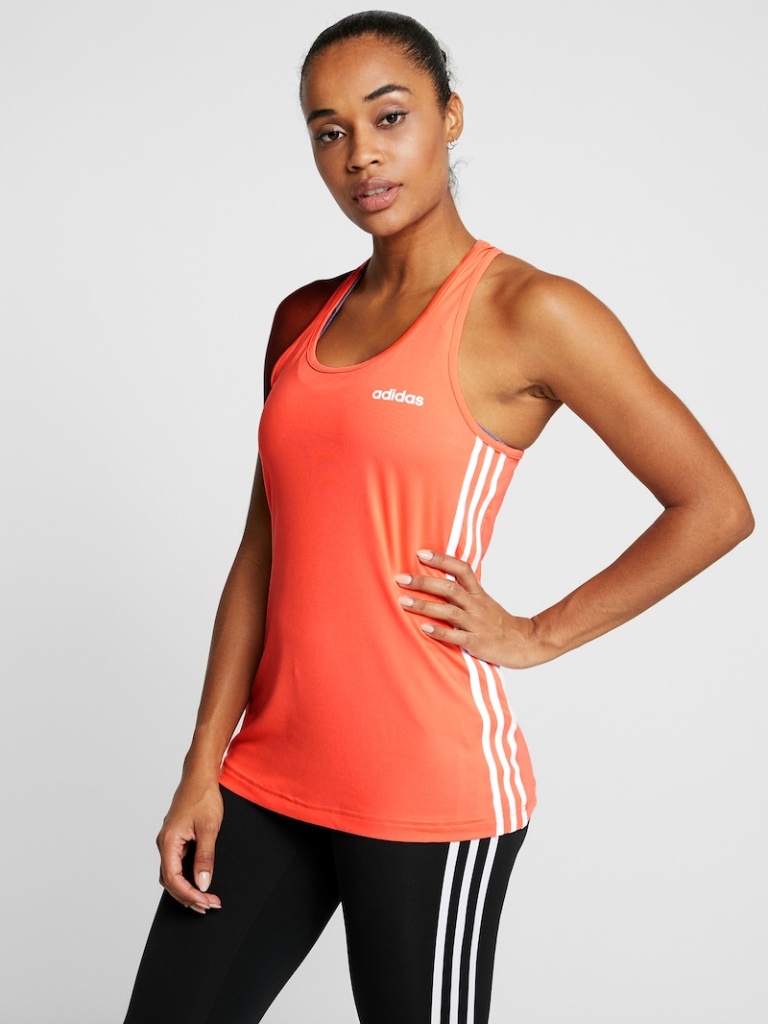
cotton tight sleeveless hip length Untucked crew tank